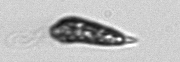
Label: Euglena